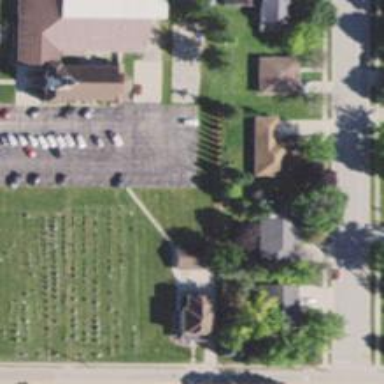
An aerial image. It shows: Cemetery.